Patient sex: M
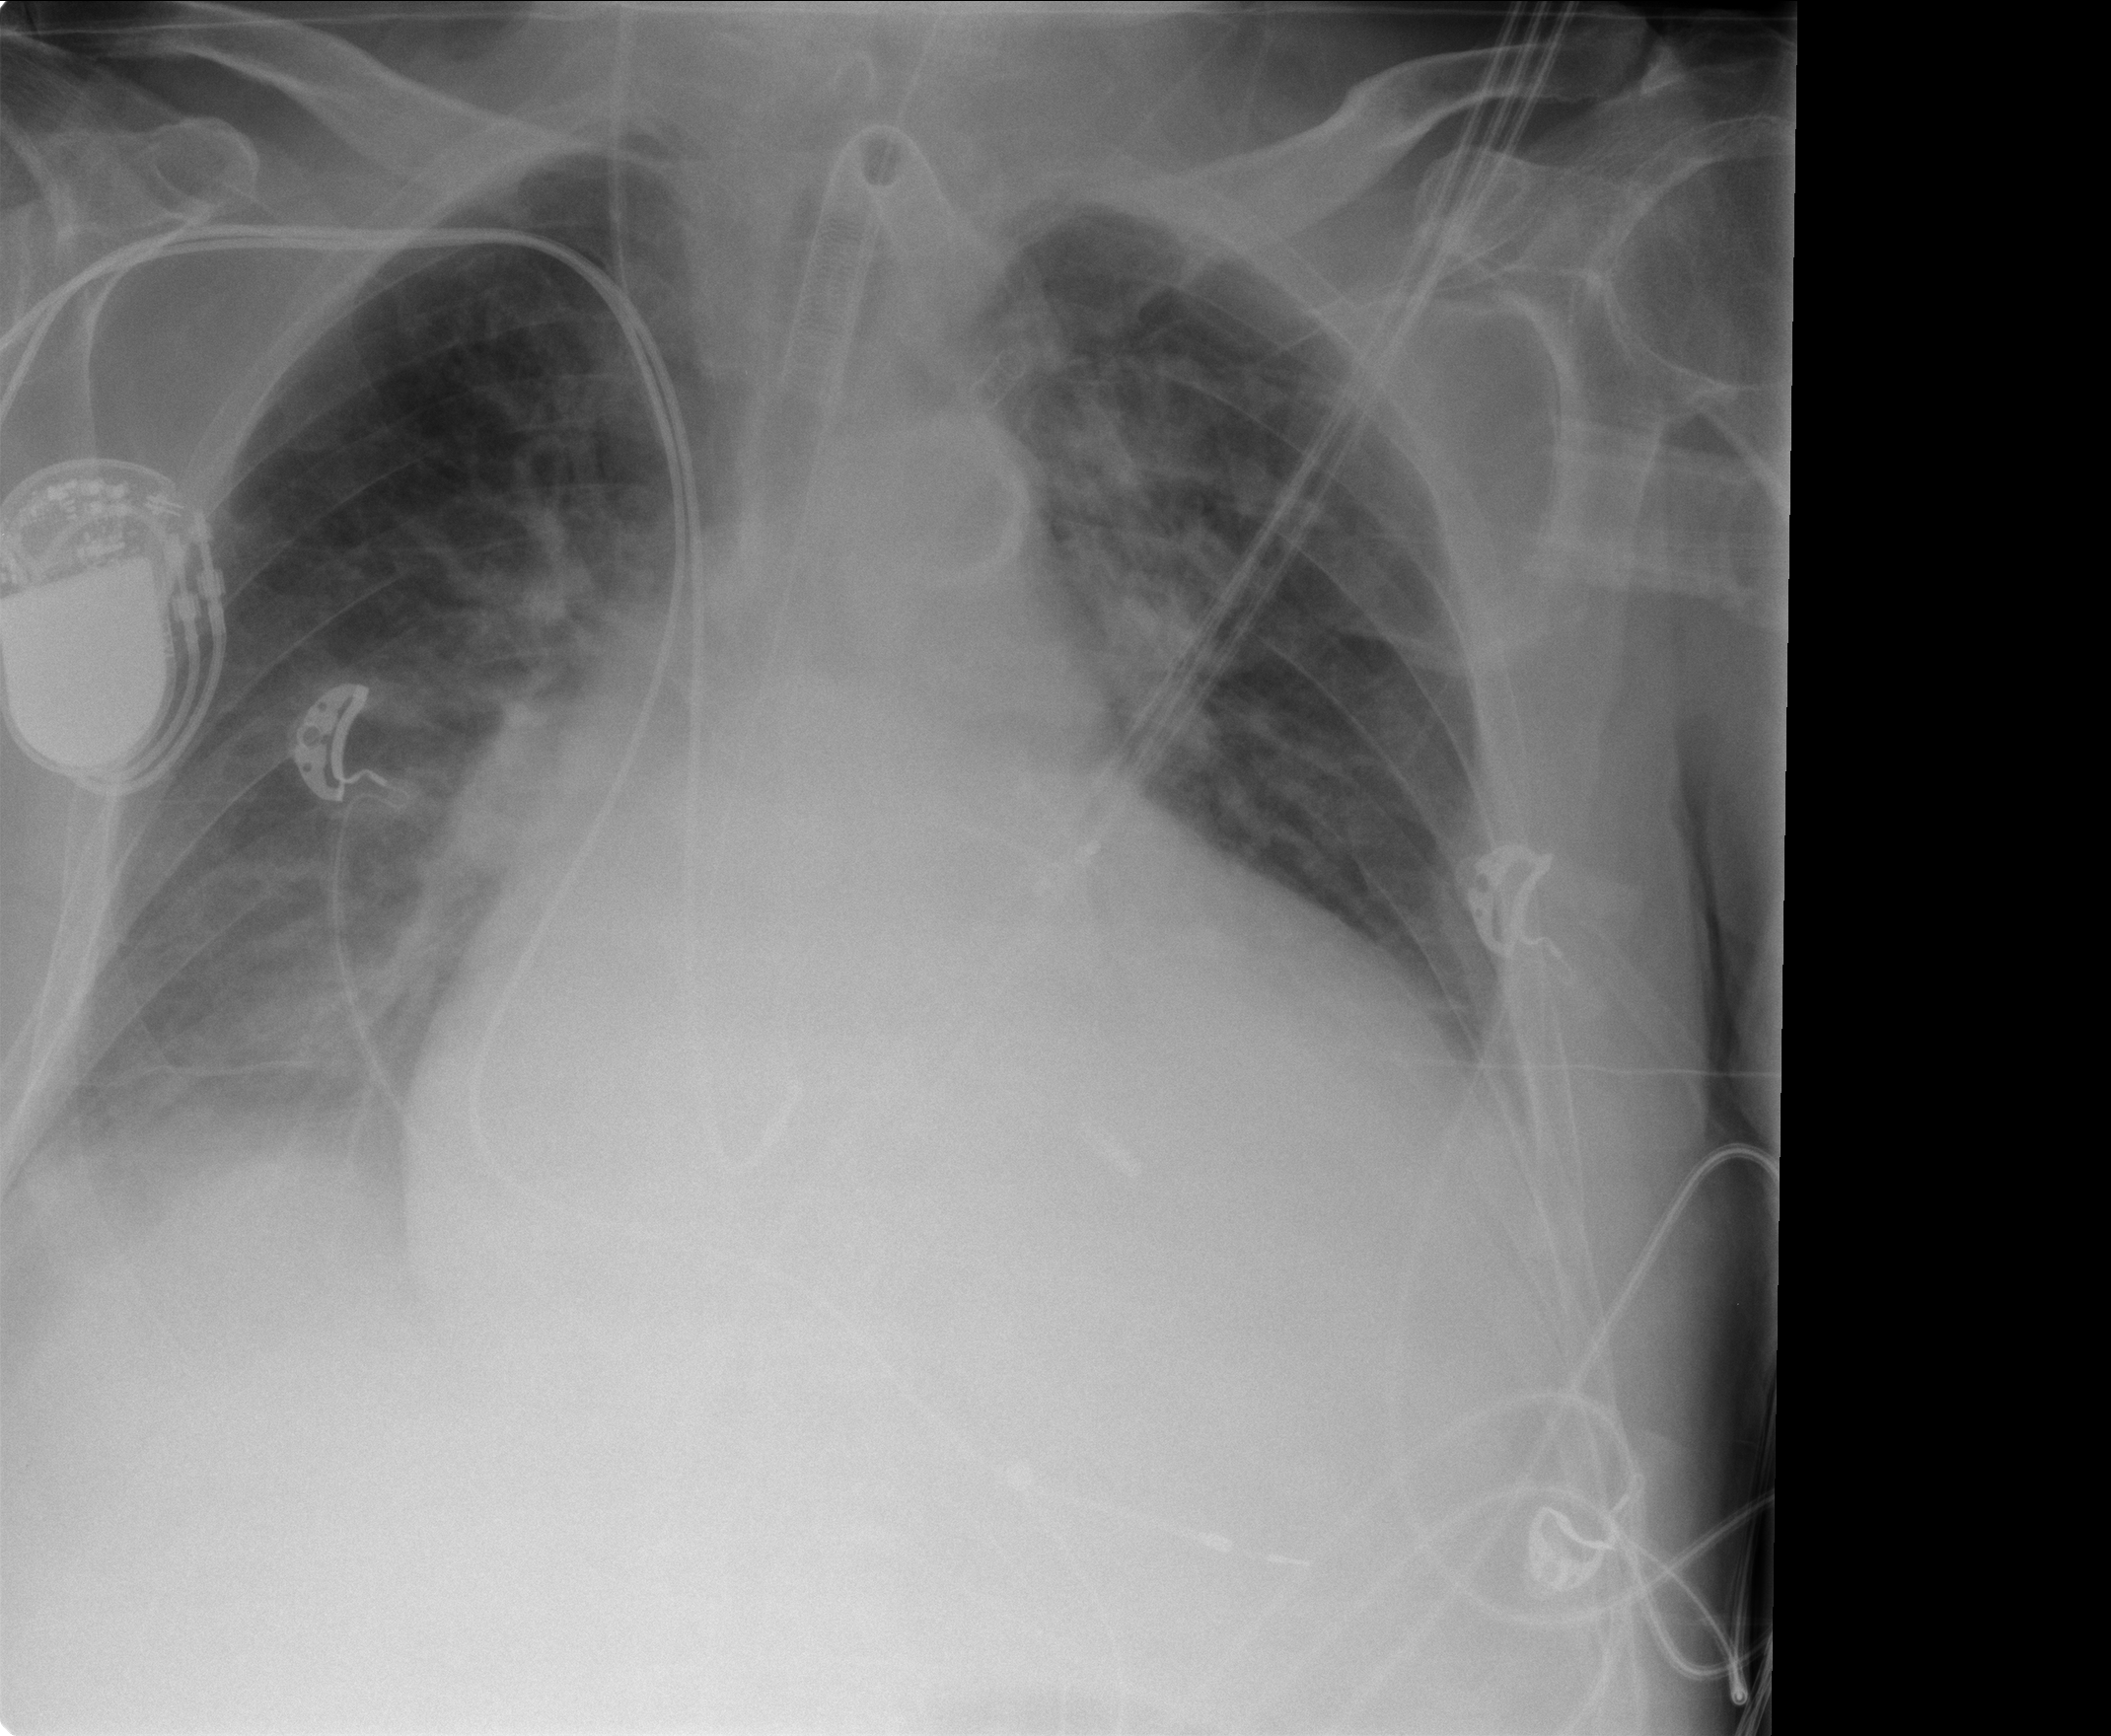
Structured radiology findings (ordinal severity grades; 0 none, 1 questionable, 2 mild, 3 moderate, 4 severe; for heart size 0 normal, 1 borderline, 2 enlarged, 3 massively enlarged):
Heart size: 3
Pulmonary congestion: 2
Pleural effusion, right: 3
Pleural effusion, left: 2
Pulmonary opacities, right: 2
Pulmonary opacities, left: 2
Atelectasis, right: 3
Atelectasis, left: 2